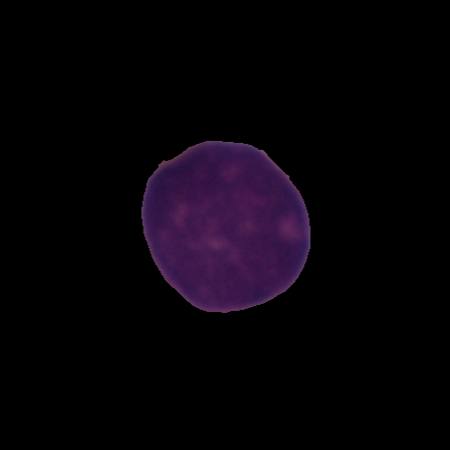
Label: cancer